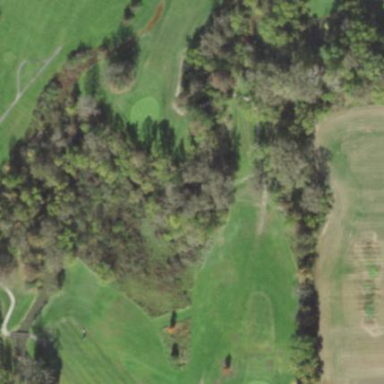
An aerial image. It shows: Water hazard in golf course. The hazard is natural water feature.